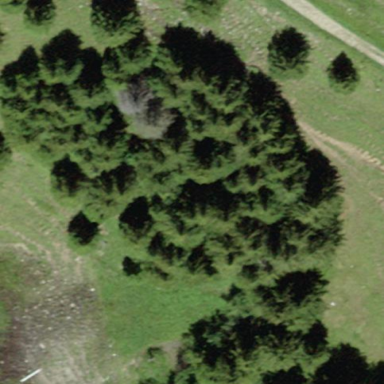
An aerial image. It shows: Forest area.